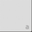
Piece: xx